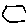
Label: hexagon